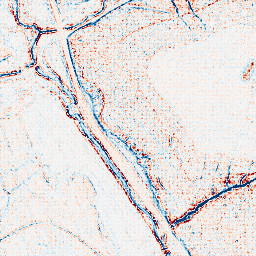
Category: edge_preserving
Decomposition family: bilateral
Decomposition parameters: d: 5
sigma_color: 75
sigma_space: 75
Upsampling method: sinc_hamming
Upsampling parameters: scale: 4
kernel_size: 4
Upsampling scale: 4